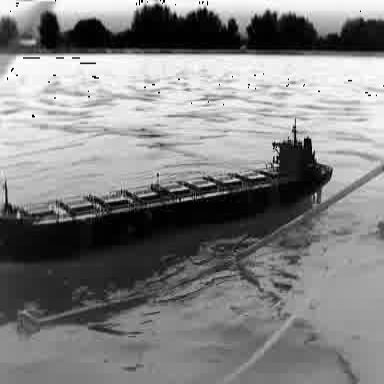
There is a liner in the infrared image.